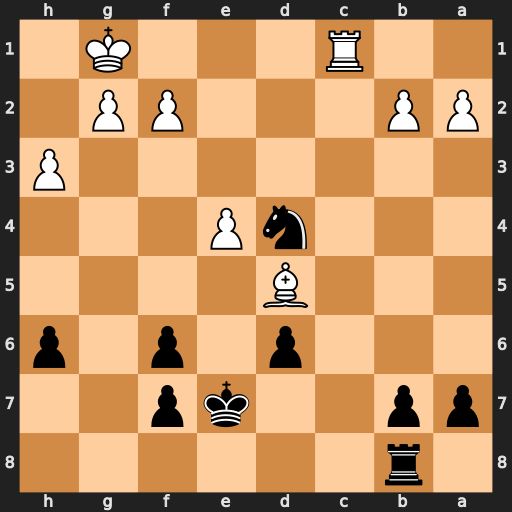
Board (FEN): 1r6/pp2kp2/3p1p1p/3B4/3nP3/7P/PP3PP1/2R3K1
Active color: b
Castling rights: -
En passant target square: -
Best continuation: Ne2+ Kf1 Nxc1